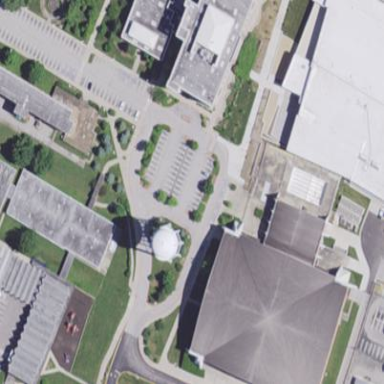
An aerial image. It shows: Sports center building with basketball facilities.